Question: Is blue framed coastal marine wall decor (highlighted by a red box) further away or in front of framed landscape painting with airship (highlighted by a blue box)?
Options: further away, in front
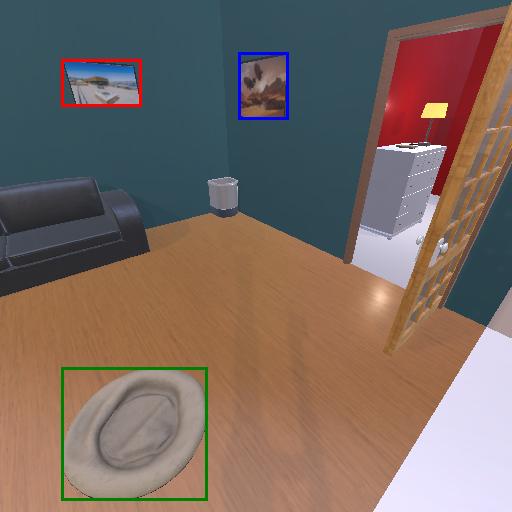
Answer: further away